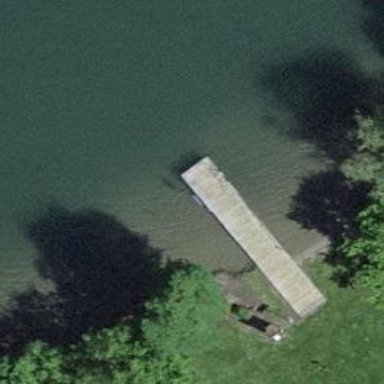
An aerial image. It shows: Man-made pier.